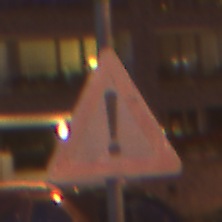
Verkehrszeichen: Gefahrenstelle
Umgebung: Outdoor, Urban
Tageszeit: Night
Wetter: PartlyCloudy
Licht: Artificial
Jahreszeit: NotSpecified
Kontrast: HighContrast